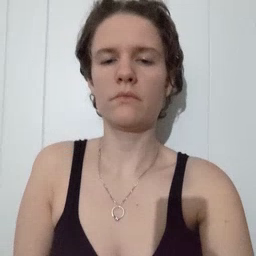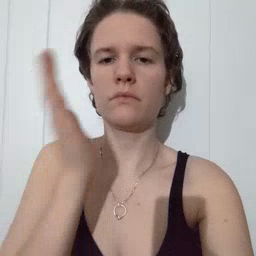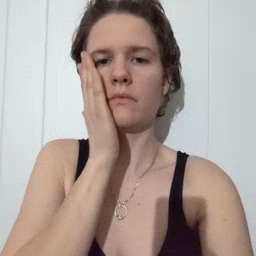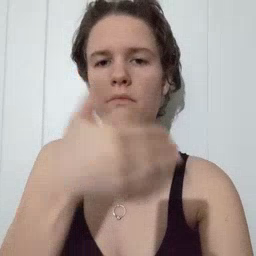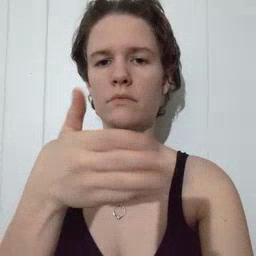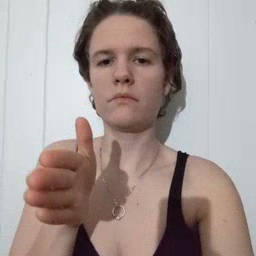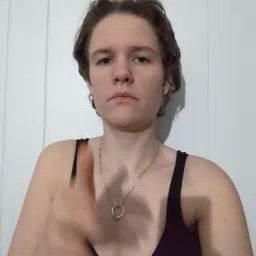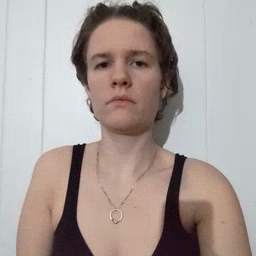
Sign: bedroom